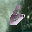
Label: 6